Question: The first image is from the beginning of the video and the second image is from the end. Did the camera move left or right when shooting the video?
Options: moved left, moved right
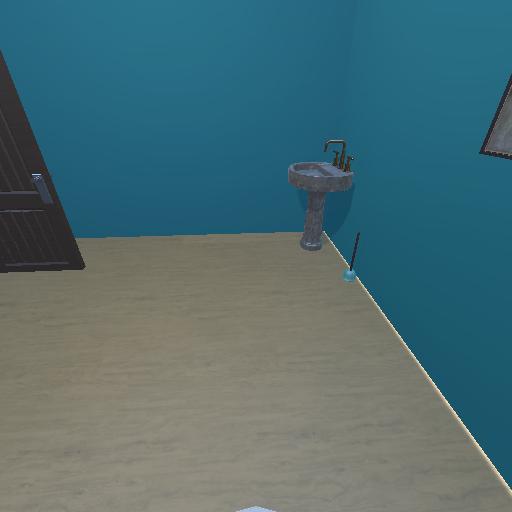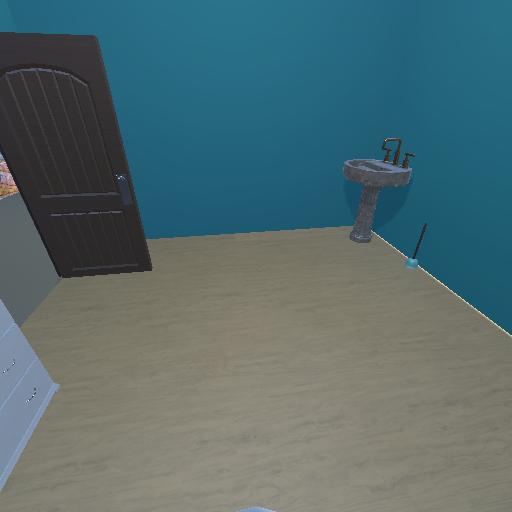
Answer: moved left